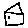
Label: house